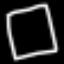
Label: square